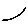
Label: line